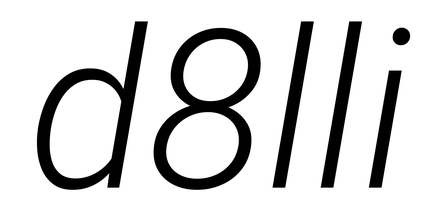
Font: Roboto-Italic_Light_Italic